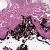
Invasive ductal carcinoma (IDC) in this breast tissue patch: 0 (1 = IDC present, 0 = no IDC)